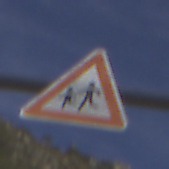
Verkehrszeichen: KinderRechts
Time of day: MorningAfternoon
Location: Outdoor (RoadRail)
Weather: PartlyCloudy
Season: NotSpecified
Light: Natural